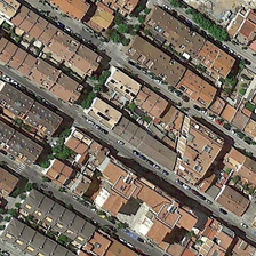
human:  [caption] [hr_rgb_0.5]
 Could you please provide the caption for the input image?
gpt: The red rooftop houses are built along the parallel streets, side by side decorated with trees and cars.

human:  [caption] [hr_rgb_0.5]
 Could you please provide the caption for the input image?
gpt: A red roof house is lined up parallel and lined with trees and cars.

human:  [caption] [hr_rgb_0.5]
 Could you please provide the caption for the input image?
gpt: The red house is built side by side with trees and cars on the side of the road.

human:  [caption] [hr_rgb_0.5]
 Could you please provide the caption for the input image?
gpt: Red roofed houses were built side by side along parallel streets, decorated with trees and cars.

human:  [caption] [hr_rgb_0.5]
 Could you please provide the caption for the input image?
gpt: Red roof houses are built along the side streets decorated with trees and automobiles.